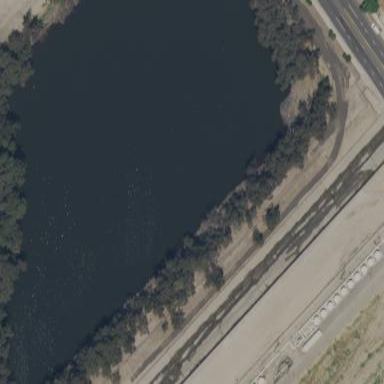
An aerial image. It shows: Retention basin with water.